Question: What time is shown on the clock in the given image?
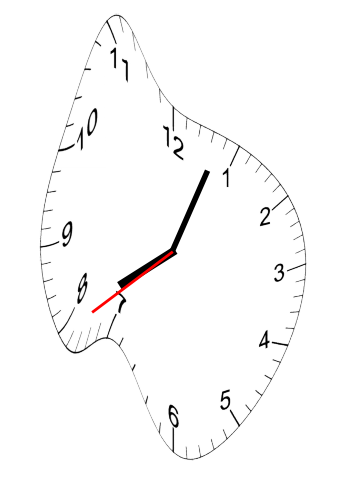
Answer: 08:03:39